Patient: sex M, age 73
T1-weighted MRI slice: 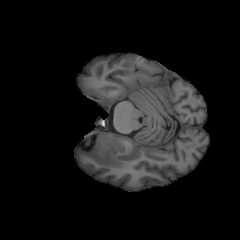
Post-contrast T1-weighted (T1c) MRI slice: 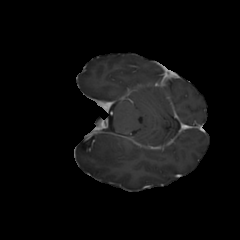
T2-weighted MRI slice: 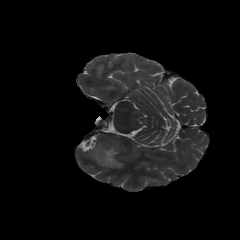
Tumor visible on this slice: yes
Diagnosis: Glioblastoma, IDH-wildtype
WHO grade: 4